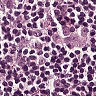
Metastatic tissue present: yes